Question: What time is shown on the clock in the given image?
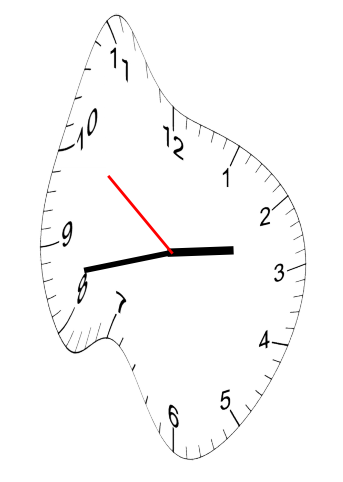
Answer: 02:42:51